Chest X-ray. View position: PA
Patient age: 66
Patient sex: F
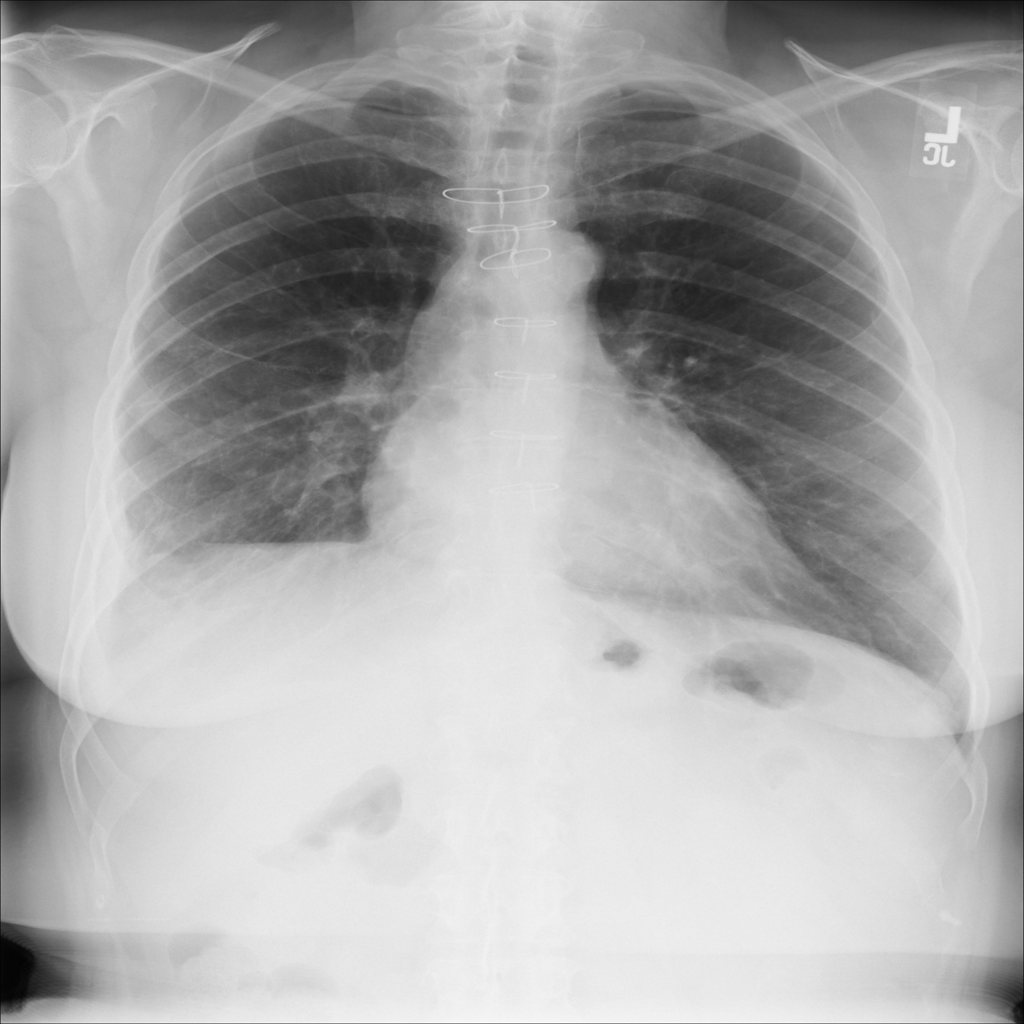
Finding: Pneumothorax